Field crop: tomato
Growth stage: 2
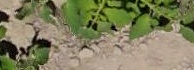
Species: tomato